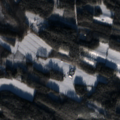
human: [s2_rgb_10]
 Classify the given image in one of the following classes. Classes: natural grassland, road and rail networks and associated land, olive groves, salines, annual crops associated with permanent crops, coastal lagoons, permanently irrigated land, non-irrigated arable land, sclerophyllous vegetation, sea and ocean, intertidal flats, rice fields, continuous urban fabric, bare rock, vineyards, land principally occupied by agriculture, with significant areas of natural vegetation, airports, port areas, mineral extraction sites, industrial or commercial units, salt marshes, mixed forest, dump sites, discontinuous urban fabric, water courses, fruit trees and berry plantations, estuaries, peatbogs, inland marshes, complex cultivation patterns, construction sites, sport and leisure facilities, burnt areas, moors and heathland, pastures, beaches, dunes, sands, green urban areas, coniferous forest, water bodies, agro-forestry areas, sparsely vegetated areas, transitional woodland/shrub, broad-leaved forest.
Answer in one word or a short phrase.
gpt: non-irrigated arable land, coniferous forest, mixed forest